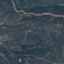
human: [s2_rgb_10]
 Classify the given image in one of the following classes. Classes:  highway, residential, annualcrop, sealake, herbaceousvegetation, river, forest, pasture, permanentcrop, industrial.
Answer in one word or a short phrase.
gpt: HerbaceousVegetation